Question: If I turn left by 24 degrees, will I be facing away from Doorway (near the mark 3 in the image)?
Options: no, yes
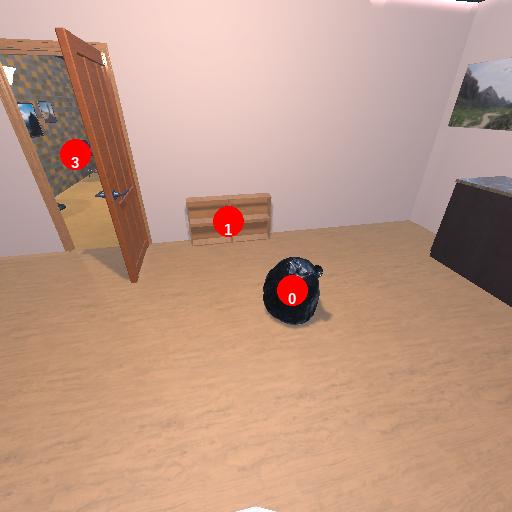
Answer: no